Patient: sex M, age 63
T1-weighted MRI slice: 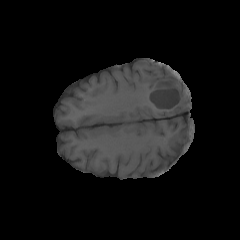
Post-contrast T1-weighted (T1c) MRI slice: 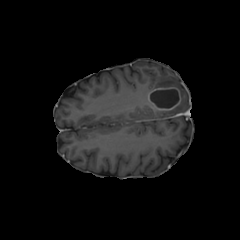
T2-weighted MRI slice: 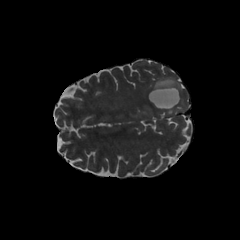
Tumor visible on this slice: yes
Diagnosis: Glioblastoma, IDH-wildtype
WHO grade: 4